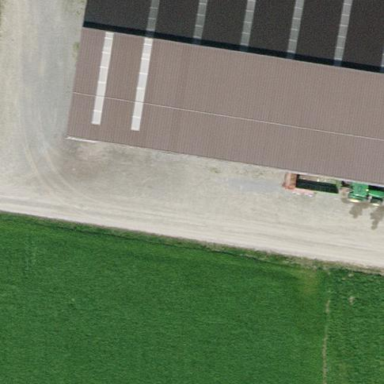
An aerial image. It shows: Farm auxiliary building with gabled roof.